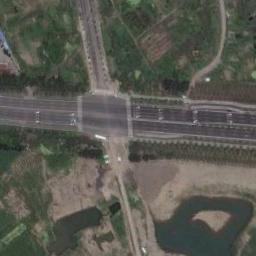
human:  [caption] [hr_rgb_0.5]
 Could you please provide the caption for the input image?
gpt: A tilted intersection with normal traffic located in a green area .

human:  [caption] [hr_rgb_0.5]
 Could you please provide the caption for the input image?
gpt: There are several vehicles on the road at the intersection, And there is a large area of ​​farmland and a river around the intersection .

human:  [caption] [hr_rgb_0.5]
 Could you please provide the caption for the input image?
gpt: There are three zebra crossings at the intersection .

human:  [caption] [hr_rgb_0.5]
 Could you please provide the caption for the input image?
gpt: The intersection is surrounded by grass .

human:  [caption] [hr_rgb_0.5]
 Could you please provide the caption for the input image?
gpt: There are two lakes and some green lawns beside the intersection .